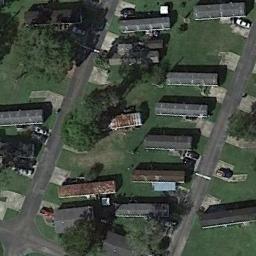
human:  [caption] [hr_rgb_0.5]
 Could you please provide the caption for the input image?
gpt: Many buildings of different shapes and sizes are in mobile home parks .

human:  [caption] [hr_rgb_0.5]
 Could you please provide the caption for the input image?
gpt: The mobile home park is on the grass next to the road .

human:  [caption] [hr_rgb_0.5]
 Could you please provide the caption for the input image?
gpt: Here is a 90 degree turn road with rows of mobile homes on both sides .

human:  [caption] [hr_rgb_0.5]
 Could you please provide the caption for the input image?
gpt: The mobile home park has some mobile homes and trees on the grass .

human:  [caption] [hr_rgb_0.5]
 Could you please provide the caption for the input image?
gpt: There are some black buildings on green lawns in the mobile home park .